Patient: sex M, age 60
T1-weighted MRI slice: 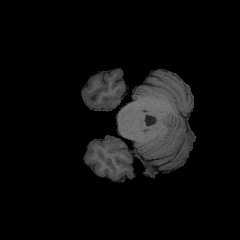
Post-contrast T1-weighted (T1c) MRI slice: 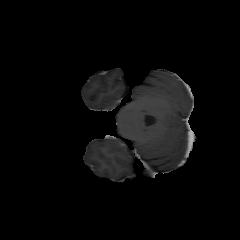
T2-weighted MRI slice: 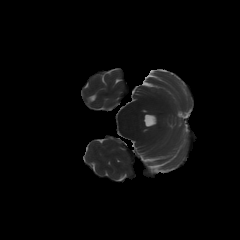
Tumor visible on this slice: no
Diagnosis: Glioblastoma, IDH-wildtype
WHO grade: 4